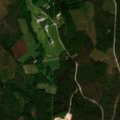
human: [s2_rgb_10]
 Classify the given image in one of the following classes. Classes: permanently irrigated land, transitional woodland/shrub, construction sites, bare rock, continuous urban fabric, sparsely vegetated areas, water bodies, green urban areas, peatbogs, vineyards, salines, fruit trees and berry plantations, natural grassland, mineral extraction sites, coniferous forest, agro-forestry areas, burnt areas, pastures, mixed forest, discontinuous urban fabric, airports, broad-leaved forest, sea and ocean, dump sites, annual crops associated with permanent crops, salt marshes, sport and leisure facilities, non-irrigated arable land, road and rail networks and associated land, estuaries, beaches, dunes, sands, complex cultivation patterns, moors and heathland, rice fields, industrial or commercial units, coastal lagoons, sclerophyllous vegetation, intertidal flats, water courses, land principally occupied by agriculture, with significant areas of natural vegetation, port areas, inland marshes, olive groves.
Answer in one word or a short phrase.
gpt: land principally occupied by agriculture, with significant areas of natural vegetation, coniferous forest, mixed forest